Question: I had to pass a dataobject from one activity to another. The best way to do this is uing Parcelable.
The dataobject had some fields with setter and getter methods. After setting some fields and passing the object to another activity, wha tI observed is that the field values got interchanged to other field values.
The order of fields for writing to parcel and reading from parcel is the same.
'''
public void writeToParcel(Parcel out, int flags) {
out.writeInt(id);
out.writeString(appNo);
out.writeString(this.policyNo);
out.writeInt((int)this.AppRcptDt.getTime());
out.writeString(this.currentStatus);
out.writeString(this.productCd);
out.writeDouble(this.sumAssured);
out.writeDouble(this.modalPremium);
out.writeDouble(this.annualPremium);
out.writeString(this.paymentMode);
out.writeString(this.branchCd);
out.writeString(this.branchName);
out.writeString(this.insuredName);
out.writeString(this.auraStatus);
out.writeString(this.ownerName);
out.writeString(this.agentCd);
out.writeString(this.billingMode);
}
private ApplicationTrackerDO(Parcel in) {
id=in.readInt();
this.appNo = in.readString();
this.policyNo = in.readString();
this.AppRcptDt = new Date(in.readLong());
this.currentStatus = in.readString();
this.productCd = in.readString();
this.sumAssured = in.readDouble();
this.modalPremium = in.readDouble();
this.annualPremium = in.readDouble();
this.paymentMode = in.readString();
this.branchCd = in.readString();
this.branchName = in.readString();
this.insuredName = in.readString();
this.auraStatus = in.readString();
this.ownerName = in.readString();
this.agentCd = in.readString();
this.billingMode = in.readString();
}
'''

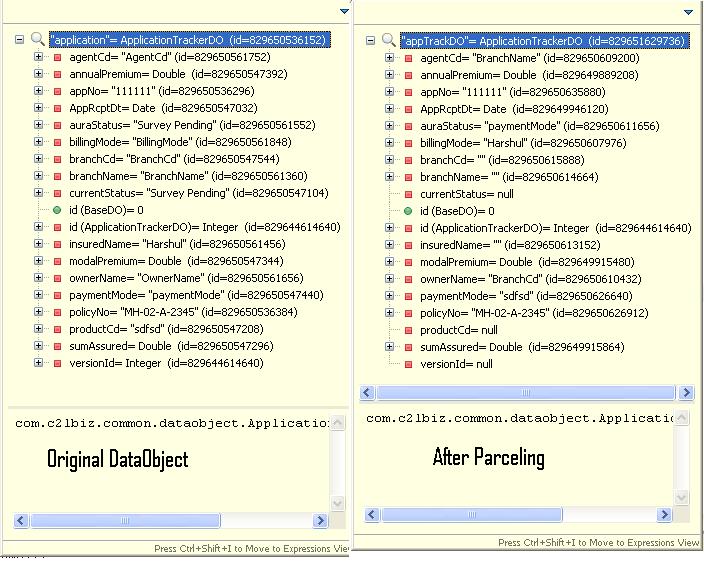
Answer: It is not the order but the data type that is not the same, from the first 4 lines you write int, string, string, int then you read int, string, string, long. I didn't check any further, you must match both order and datatype of read and write operations.